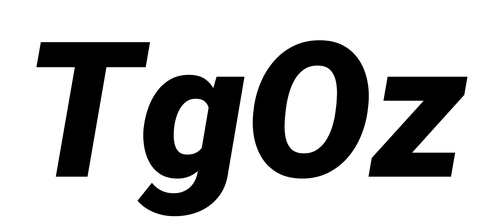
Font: Roboto-Italic_Black_Italic